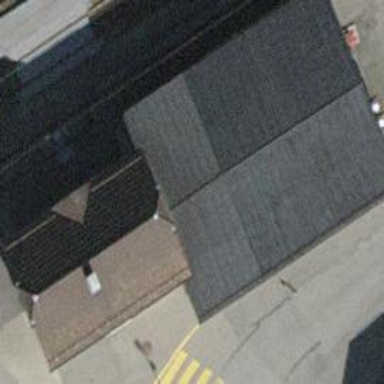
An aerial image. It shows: Train station building.